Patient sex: M
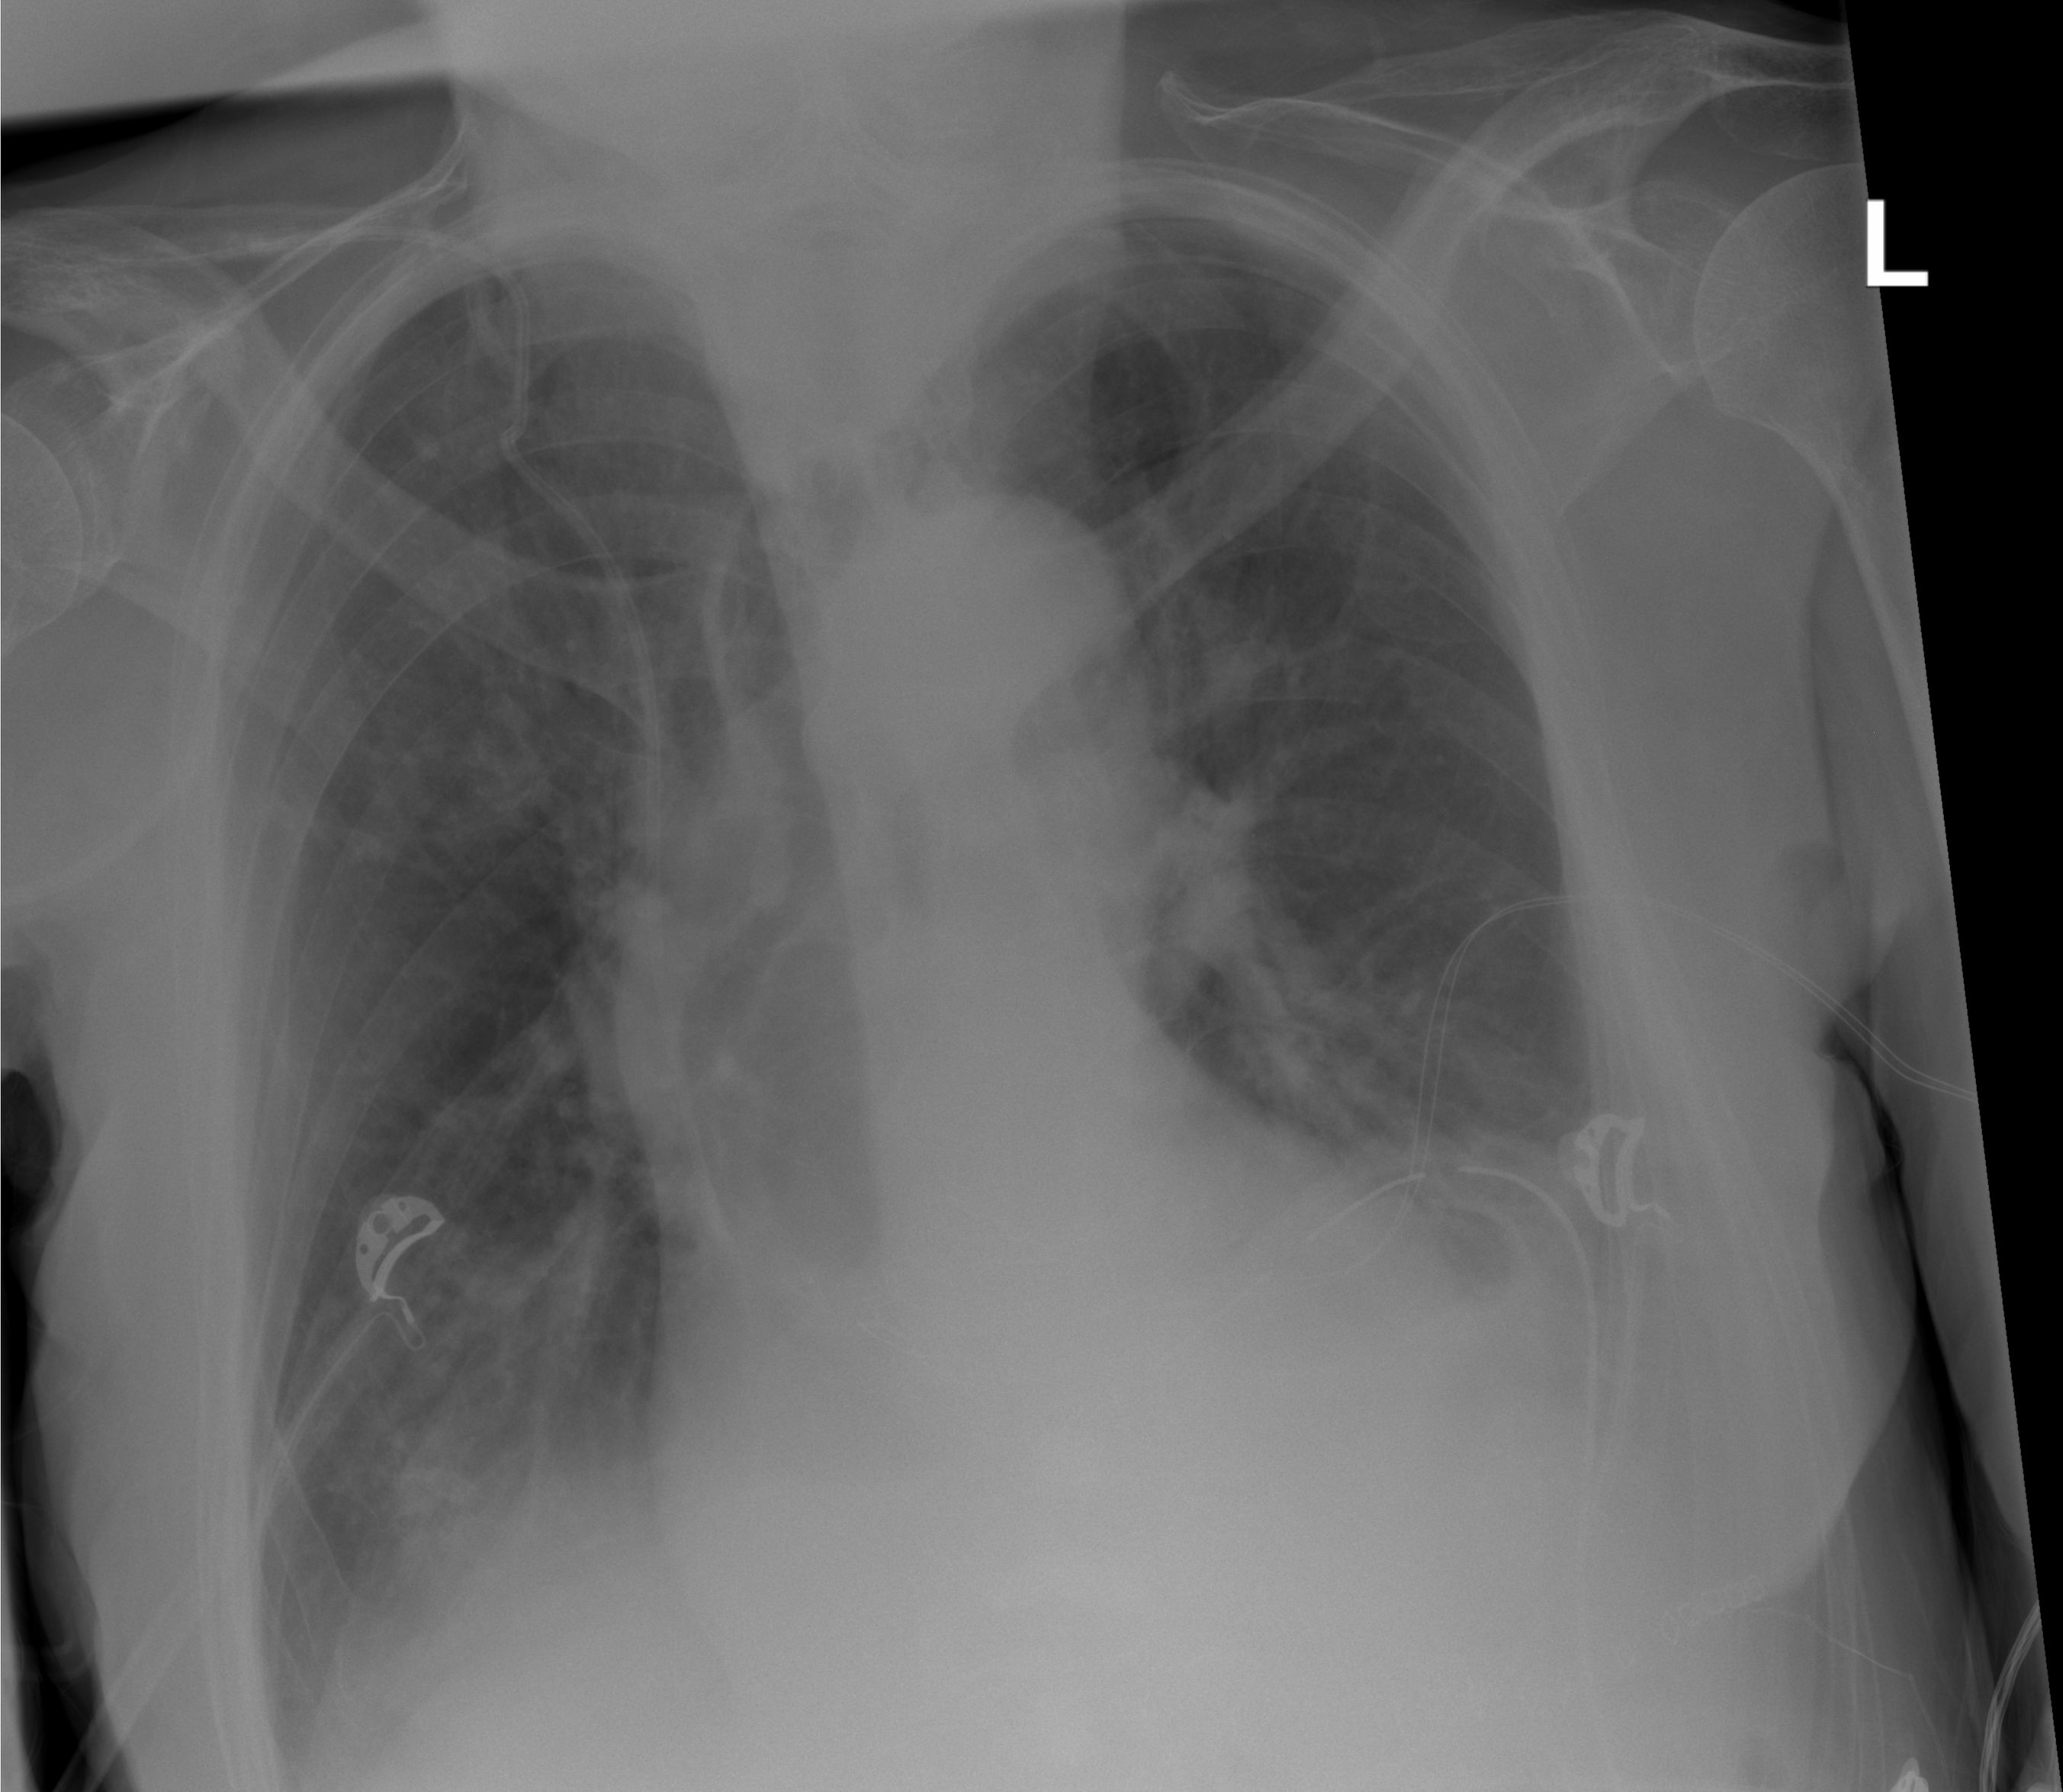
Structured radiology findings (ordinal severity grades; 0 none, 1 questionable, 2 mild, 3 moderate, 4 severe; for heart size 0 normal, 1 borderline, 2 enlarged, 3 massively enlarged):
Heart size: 2
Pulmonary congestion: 0
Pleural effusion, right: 2
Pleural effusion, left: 2
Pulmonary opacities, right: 2
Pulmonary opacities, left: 2
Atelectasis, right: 2
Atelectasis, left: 2